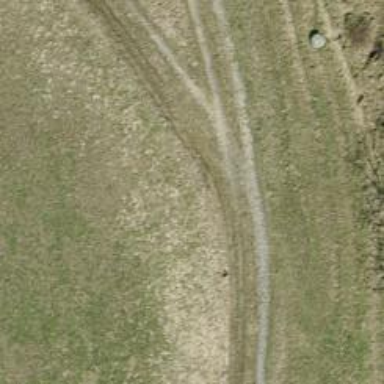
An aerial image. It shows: Track with very rough surface.